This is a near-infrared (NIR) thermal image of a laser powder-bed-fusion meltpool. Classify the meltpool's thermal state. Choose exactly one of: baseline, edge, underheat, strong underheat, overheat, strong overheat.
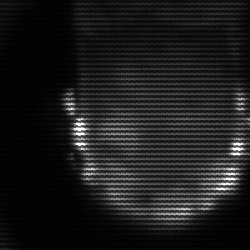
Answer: baseline